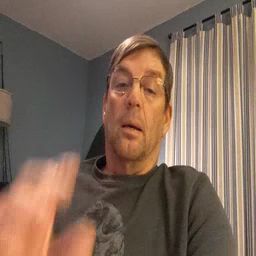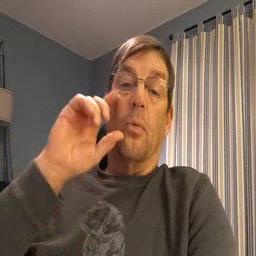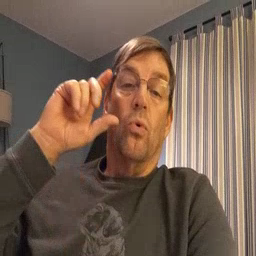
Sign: moon